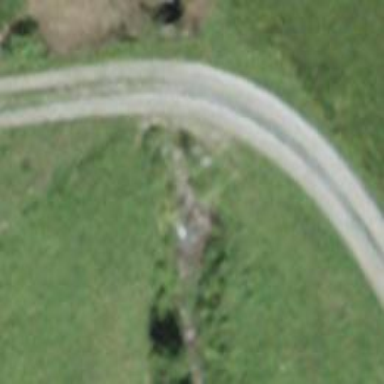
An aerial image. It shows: Culvert tunnel.